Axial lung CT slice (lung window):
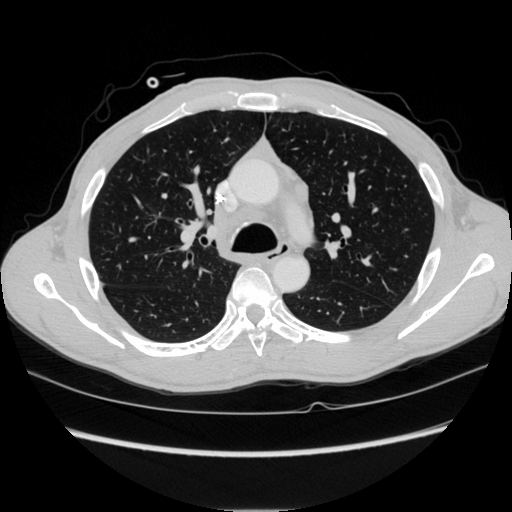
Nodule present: no